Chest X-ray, PA view. Patient: 38 years old, sex M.
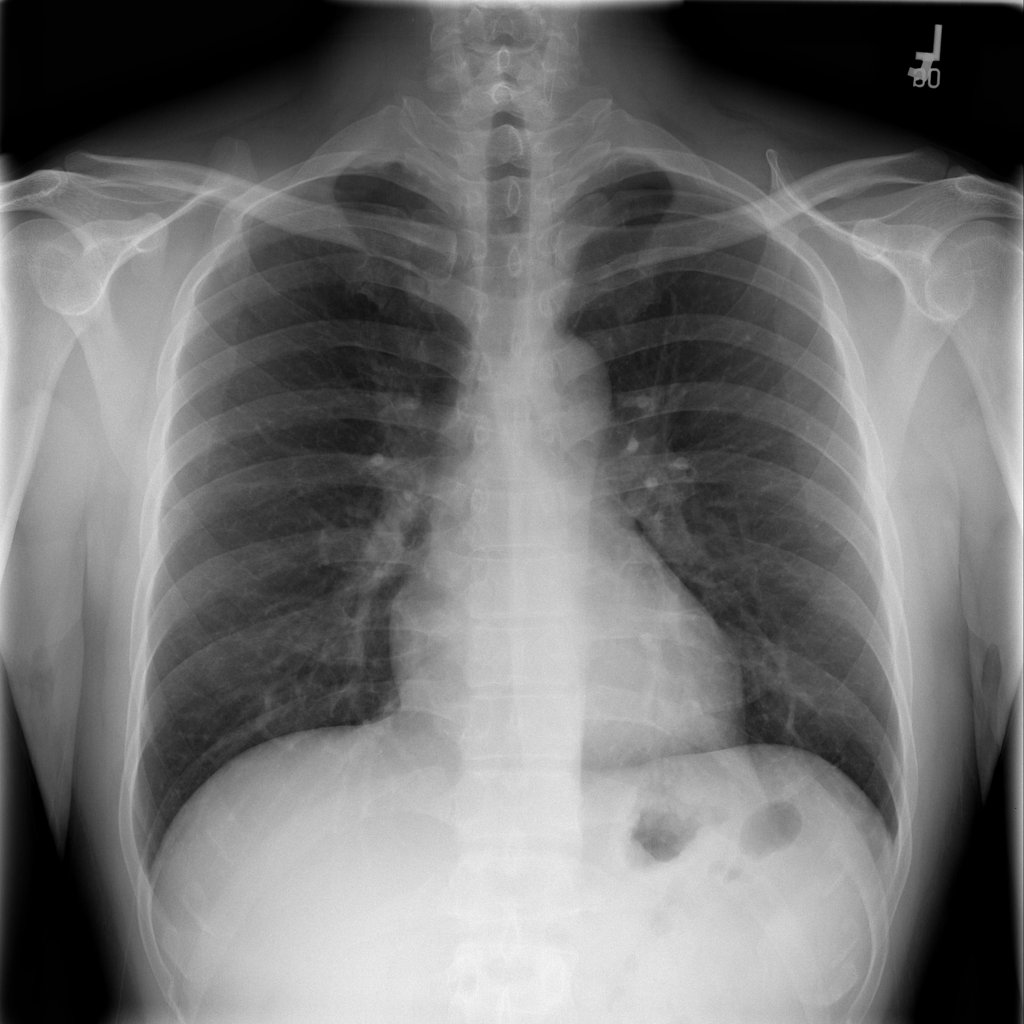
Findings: No Finding